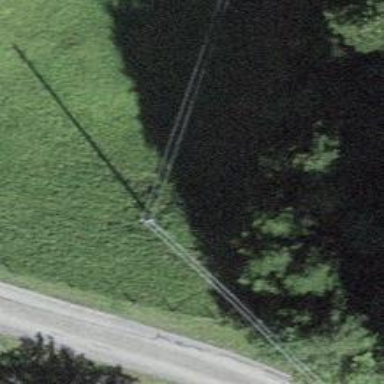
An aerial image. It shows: Minor power line.